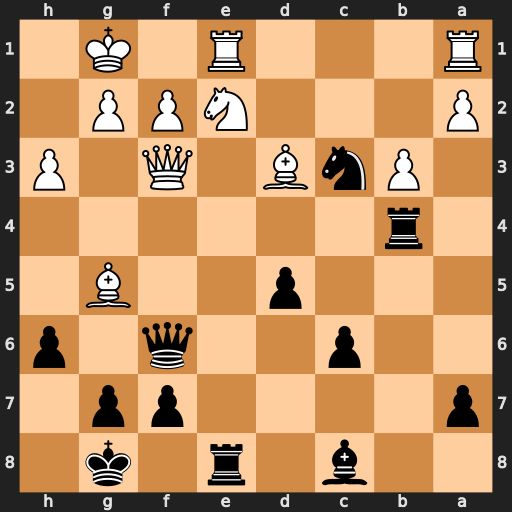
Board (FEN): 2b1r1k1/p4pp1/2p2q1p/3p2B1/1r6/1PnB1Q1P/P3NPP1/R3R1K1
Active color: b
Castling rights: -
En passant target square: -
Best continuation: Qxf3 gxf3 Nxe2+ Bxe2 hxg5